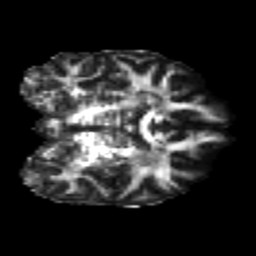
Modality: FA
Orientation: coronal
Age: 22
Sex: female
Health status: healthy
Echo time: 0.074 s